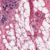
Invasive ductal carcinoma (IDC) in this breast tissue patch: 0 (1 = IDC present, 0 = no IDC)